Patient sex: M
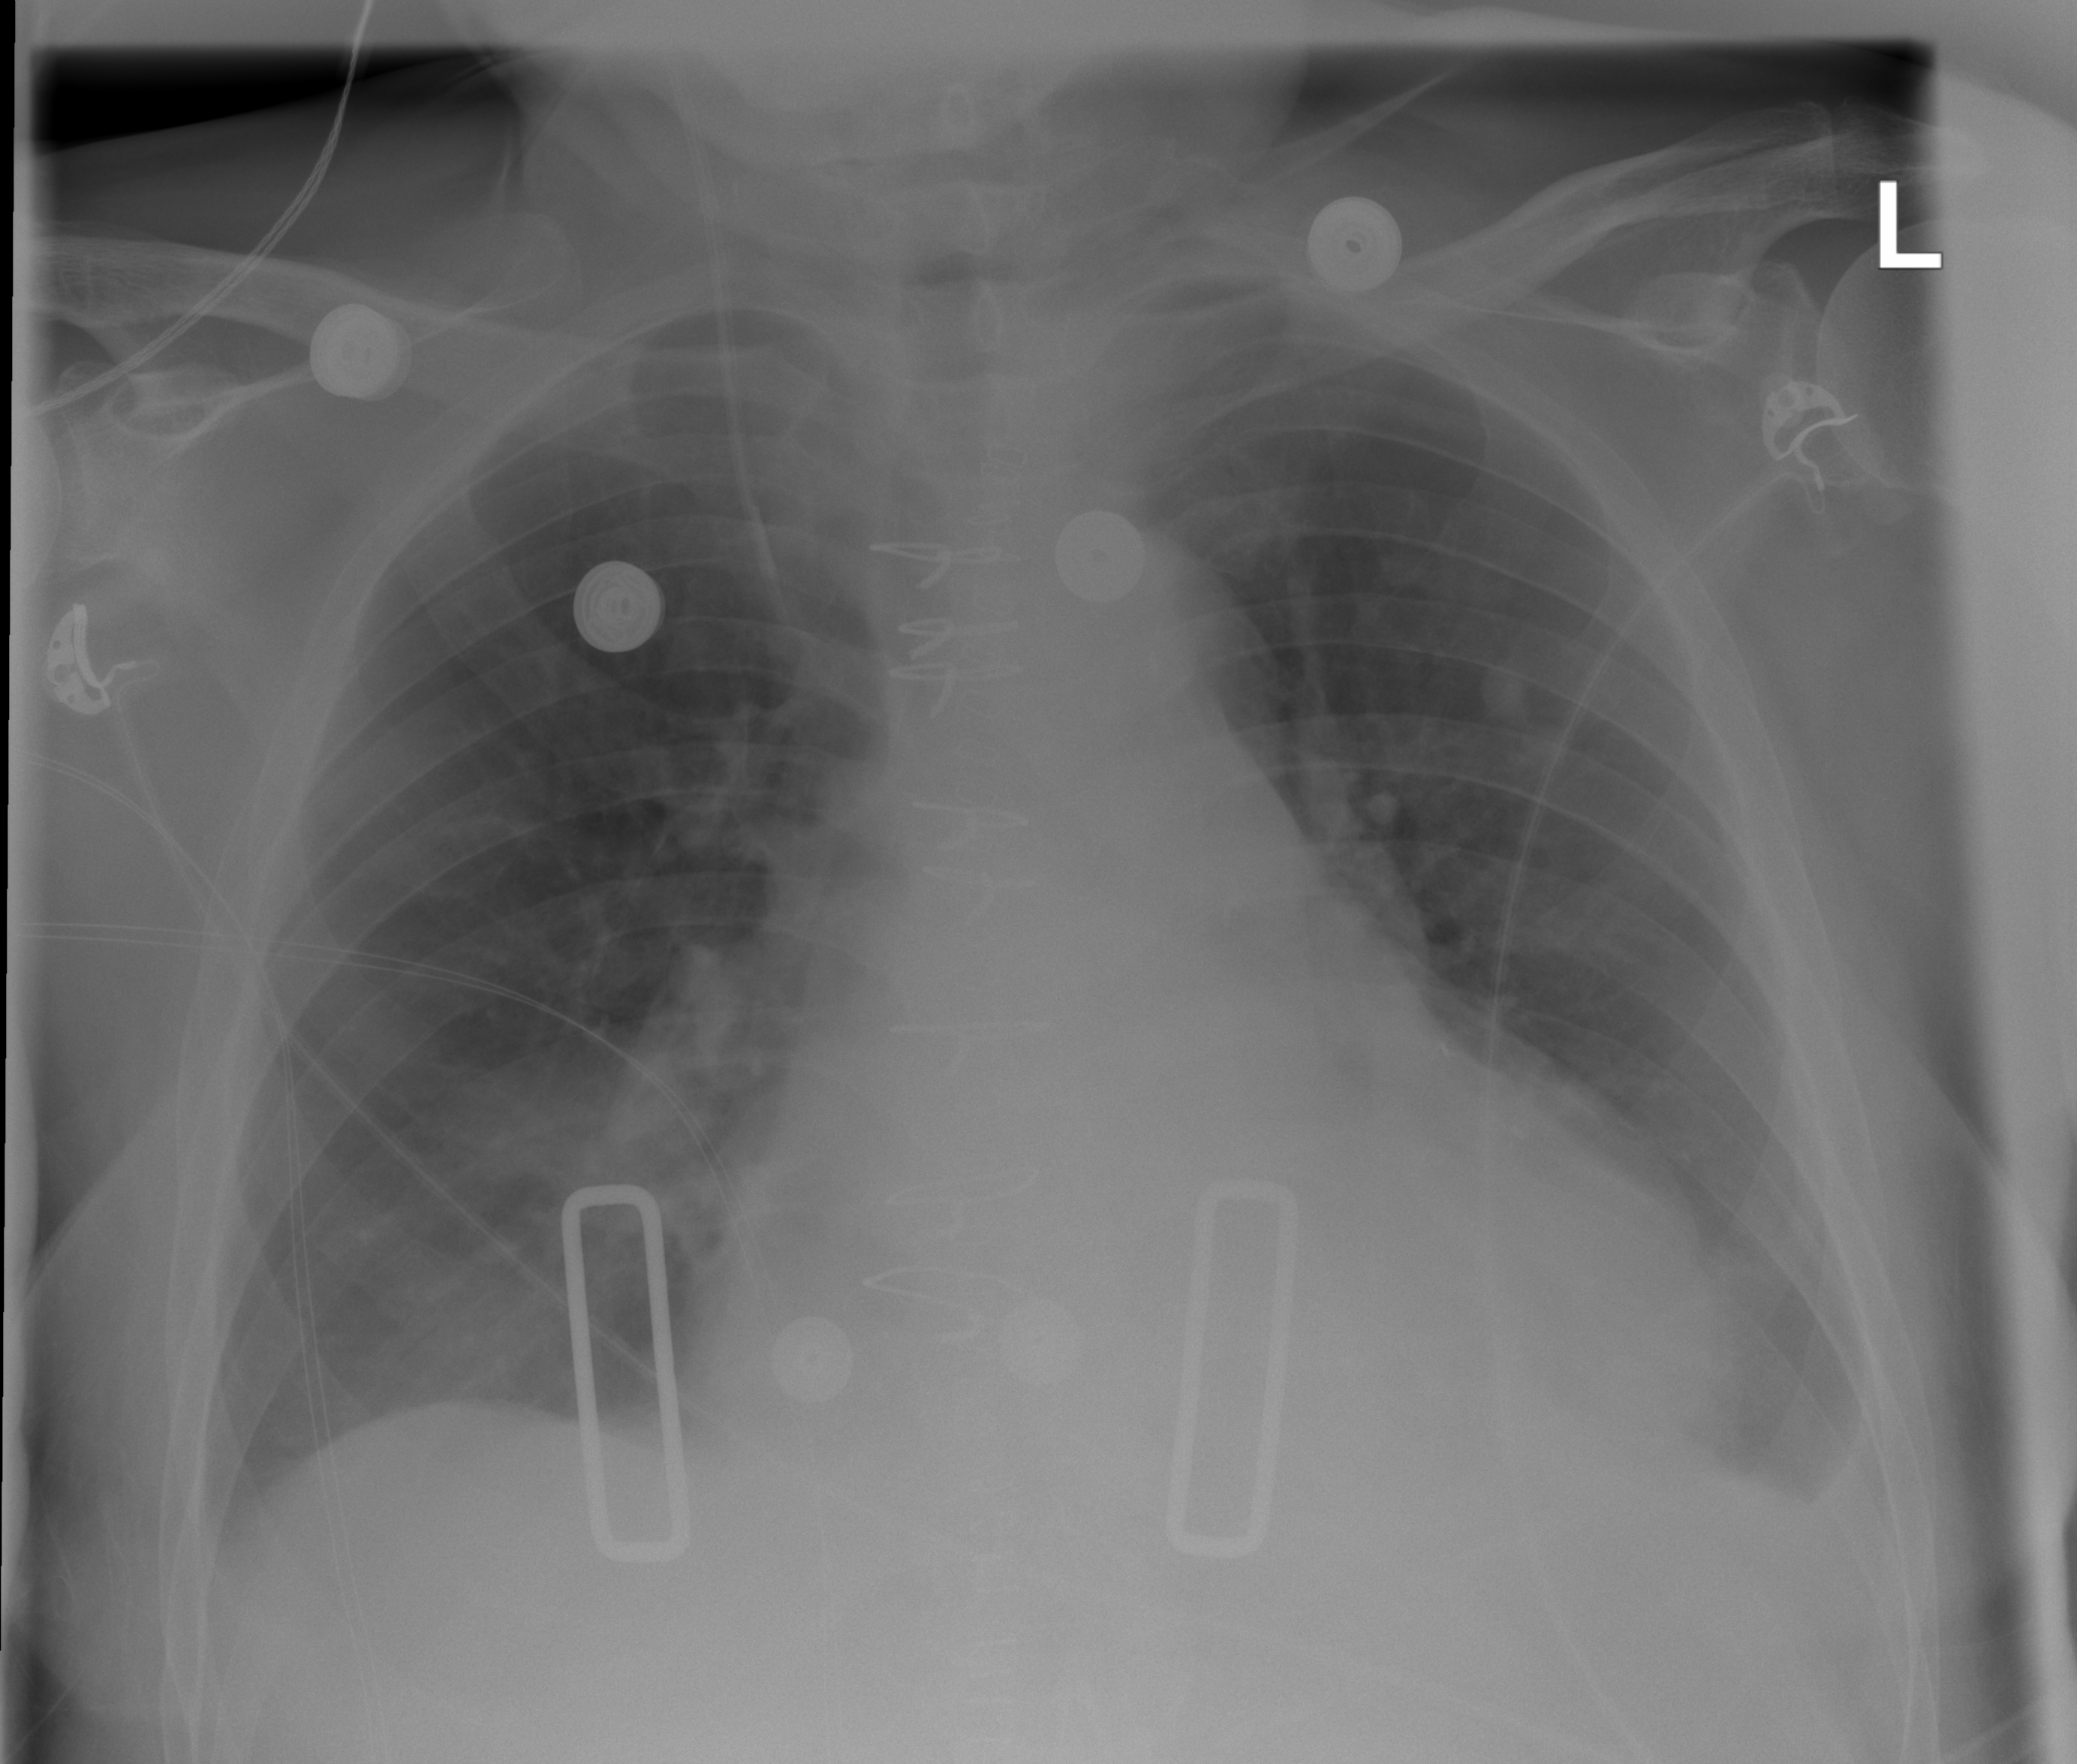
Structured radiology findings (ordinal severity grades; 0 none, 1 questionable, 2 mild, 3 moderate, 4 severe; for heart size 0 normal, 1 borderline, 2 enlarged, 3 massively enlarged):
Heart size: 2
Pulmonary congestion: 2
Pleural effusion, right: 2
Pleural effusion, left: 2
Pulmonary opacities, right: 0
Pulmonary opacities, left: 0
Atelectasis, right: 0
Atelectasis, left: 0